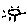
Label: sun